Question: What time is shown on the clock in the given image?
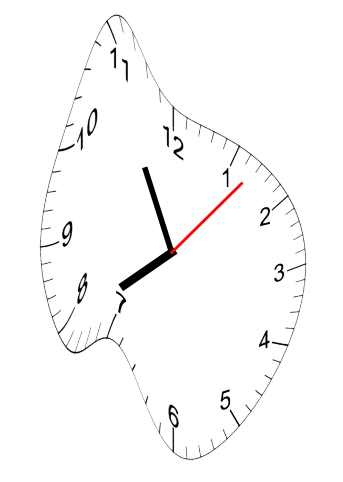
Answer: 07:55:07